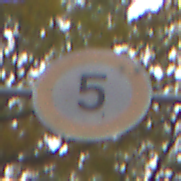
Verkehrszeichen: Geschwindigkeit5
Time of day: Midday
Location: Outdoor (Nature)
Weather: Overcast
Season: NotSpecified
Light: Natural